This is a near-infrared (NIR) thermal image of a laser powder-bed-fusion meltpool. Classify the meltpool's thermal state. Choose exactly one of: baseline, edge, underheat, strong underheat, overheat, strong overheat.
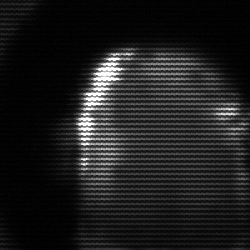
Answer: baseline